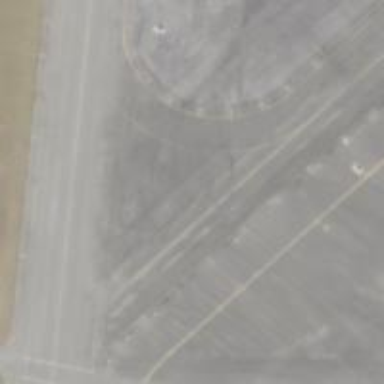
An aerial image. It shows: Image of taxiway at airport.